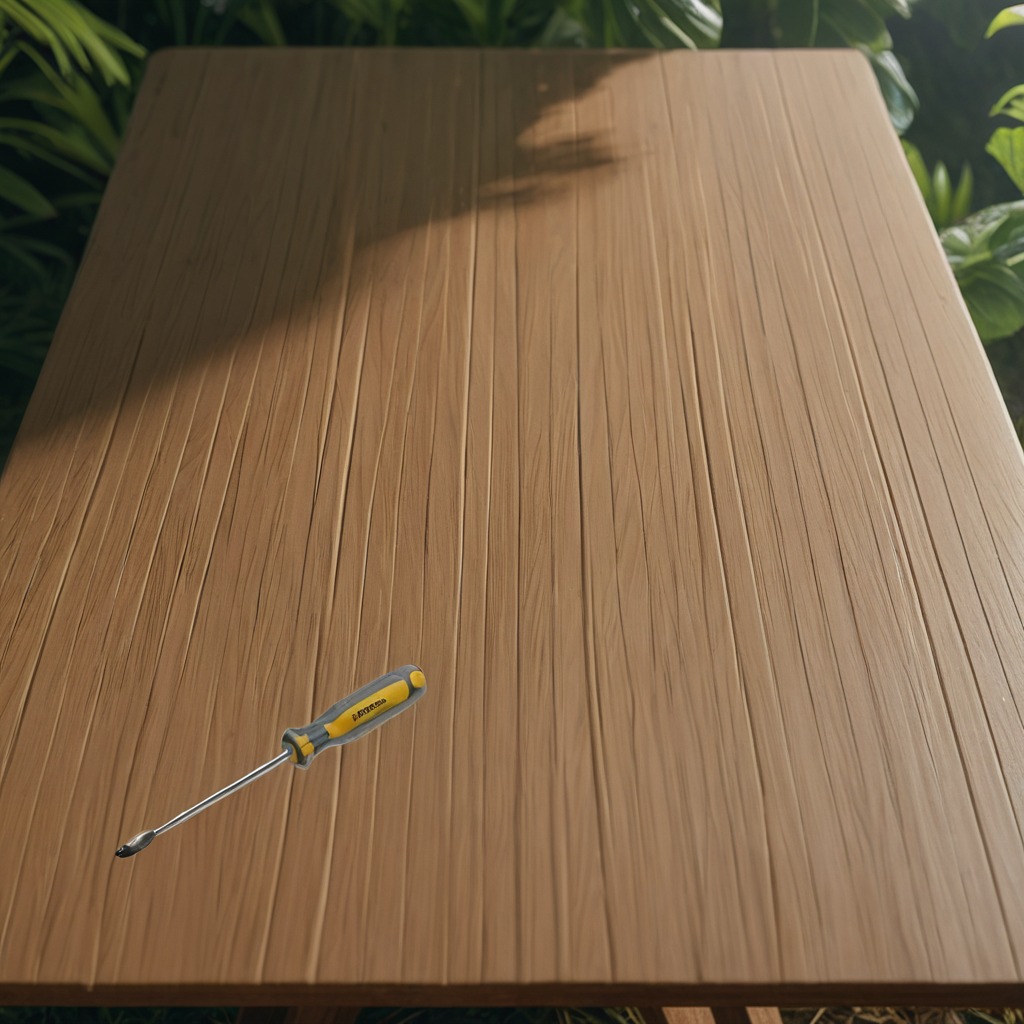
A screwdriver is lying on the wooden table.